Question: I am trying to test my web application using JMeter which is protected by keycloak IDP. But when I try to login using the credentials the login fails saying "Please login from the client" and keycloak logs on the server says:
> 2021-04-16 11:10:05,316 WARN [org.keycloak.events] (default task-400) type=LOGIN_ERROR, realmId=my-realm, clientId=null, userId=null, ipAddress=10.x.x.x, error=invalid_code
attaching the screenshot of the request I recorded using Blazemeter chrome plugin, some parameters are being sent, any idea how could we configure this?

login URL :
'''
https://Server_Address/auth/realms/my-realm/login-actions/authenticate?session_code=iXAkZuEnl25URJPfaSd8kaTdnwCqz5CY-pZoZUb33ns&execution=0e502d98-b482-4abc-a7a5-c31d06b1f9c2&client_id=my_client&tab_id=Fa8Ggyqw3tk
'''
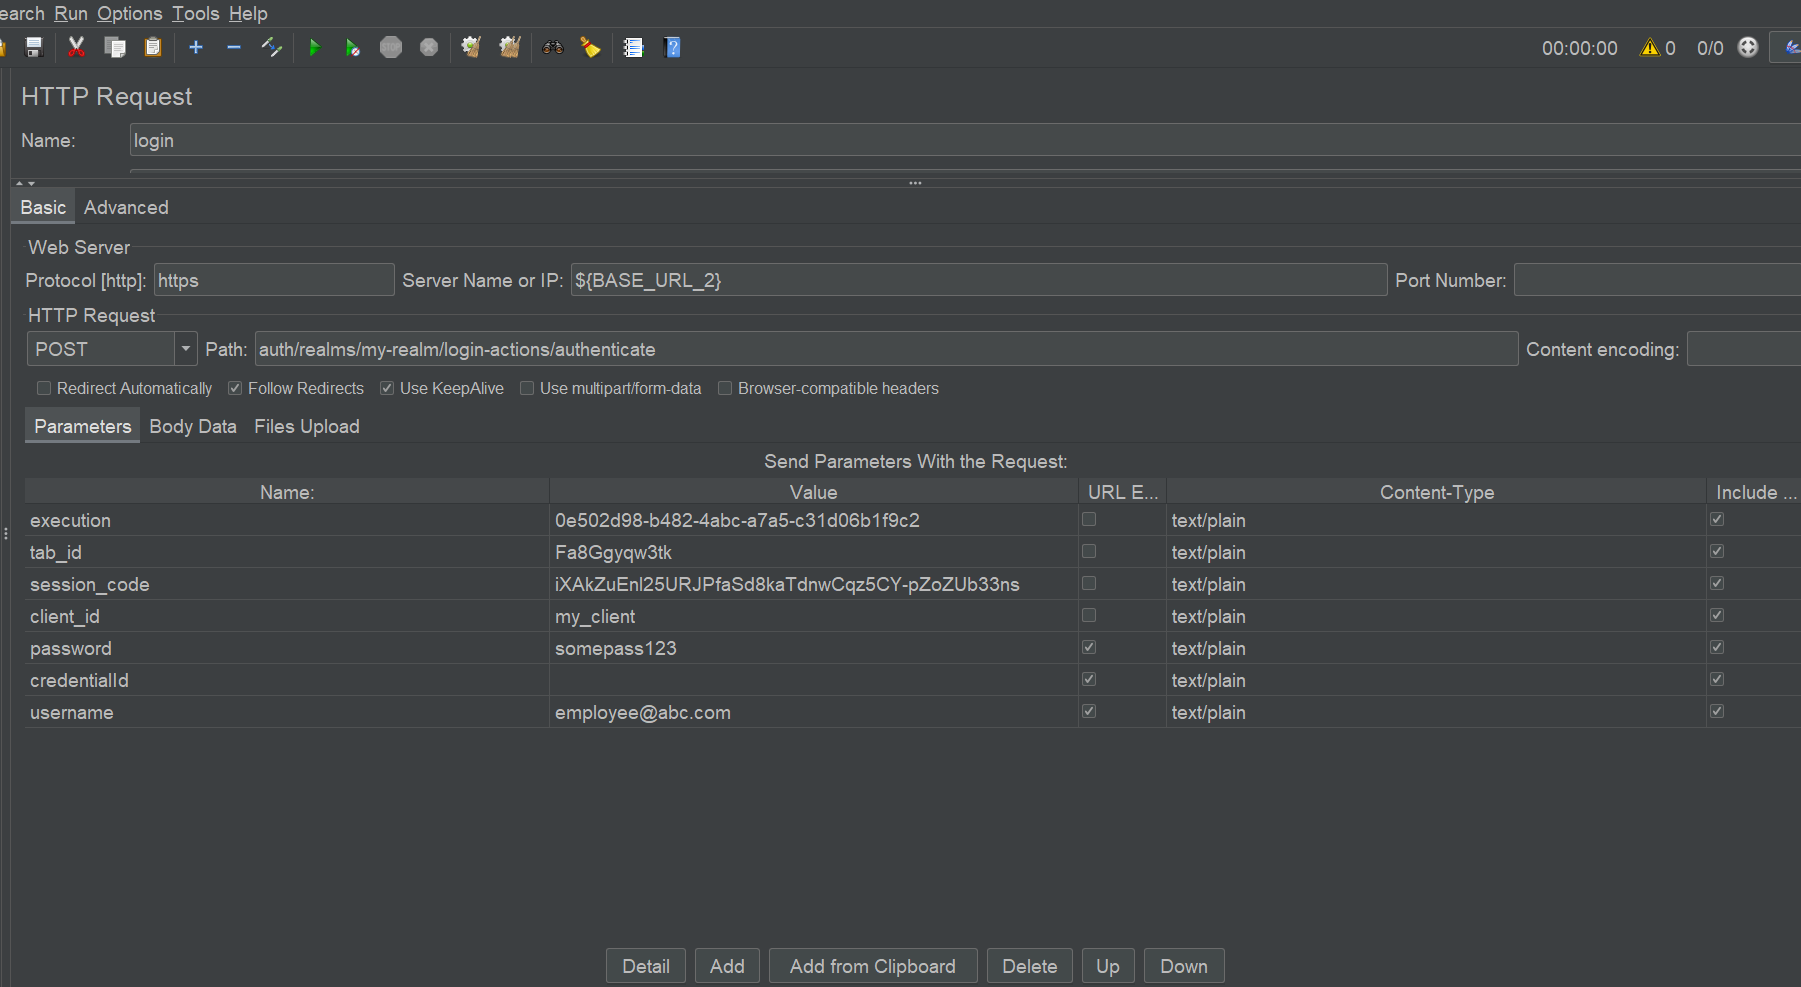
Answer: Unfortunately you won't be able to just record and successfully replay your scenario without prior <URL> of the dynamic parameters.
These 'execution' and 'tab_id' and 'session_code' guys are something you're getting as generated when you're being redirected to Keycloak instance which authenticates the user so you need to these values from the previous response and replace recorded hard-coded bullshit you get with the dynamic parameters
<URL>
The easiest way to extract the values is using <URL>
Also these parameters should go in <URL>, not in the request body
Demo:
<URL>